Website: macys
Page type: billing-address
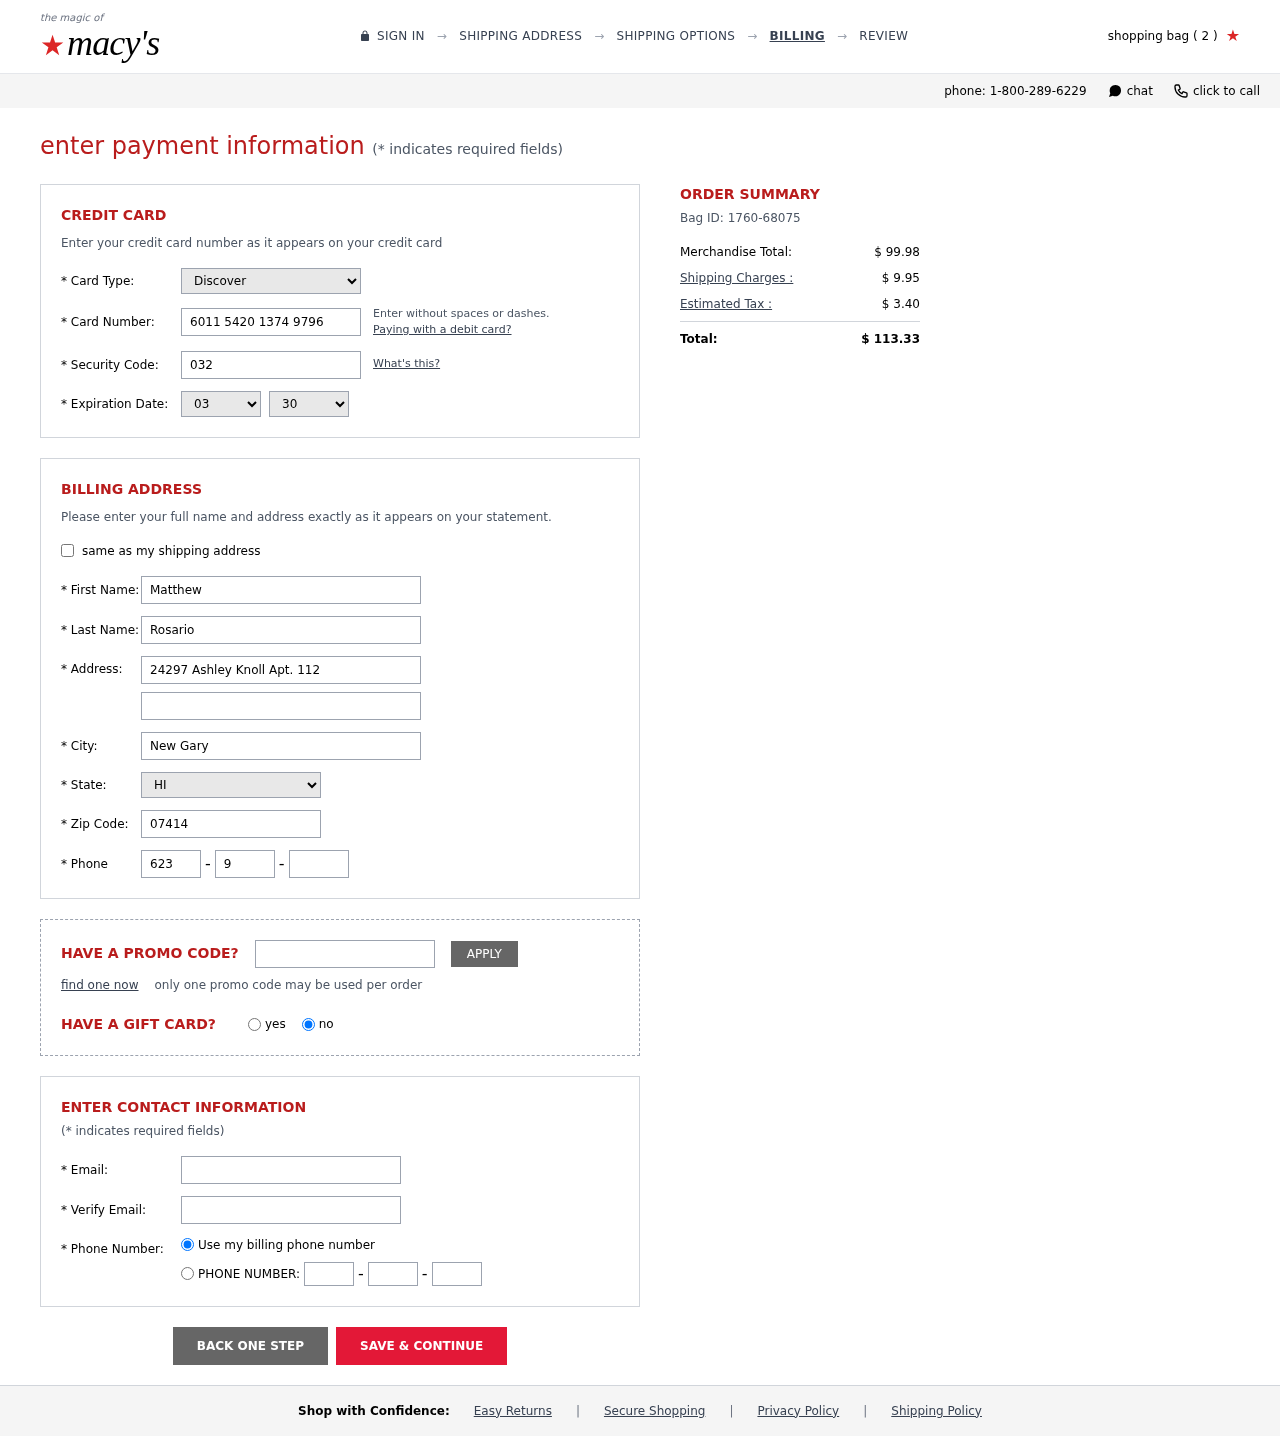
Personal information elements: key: PII_CARD_CVV
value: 032
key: PII_CARD_EXPIRY_MONTH
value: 03
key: PII_CARD_EXPIRY_YEAR
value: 30
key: PII_CARD_NUMBER
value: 6011 5420 1374 9796
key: PII_CARD_TYPE
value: Discover
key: PII_CITY
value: New Gary
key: PII_EMAIL
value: matthewrosario@yahoo.com
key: PII_FIRSTNAME
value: Matthew
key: PII_LASTNAME
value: Rosario
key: PII_PHONE_AREA
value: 623
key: PII_PHONE_PREFIX
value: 915
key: PII_PHONE_SUFFIX
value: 6178
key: PII_POSTCODE
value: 07414
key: PII_STATE_ABBR
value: HI
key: PII_STREET
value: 24297 Ashley Knoll Apt. 112
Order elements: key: ORDER_NUM_ITEMS
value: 2
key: ORDER_ID
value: Bag ID: 1760-68075
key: ORDER_SUBTOTAL
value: $ 99.98
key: ORDER_SHIPPING_COST
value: $ 9.95
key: ORDER_TAX
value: $ 3.40
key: ORDER_TOTAL
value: $ 113.33